This continuous-wavelet-transform scalogram was computed from a bearing vibration snapshot. Diagnose the bearing from this image, choosing from: normal, inner_race, outer_race, ball.
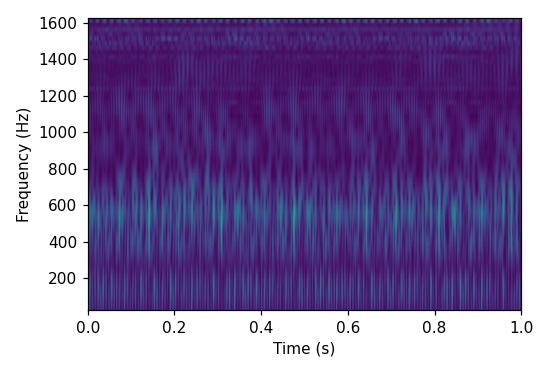
Answer: inner_race